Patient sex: M
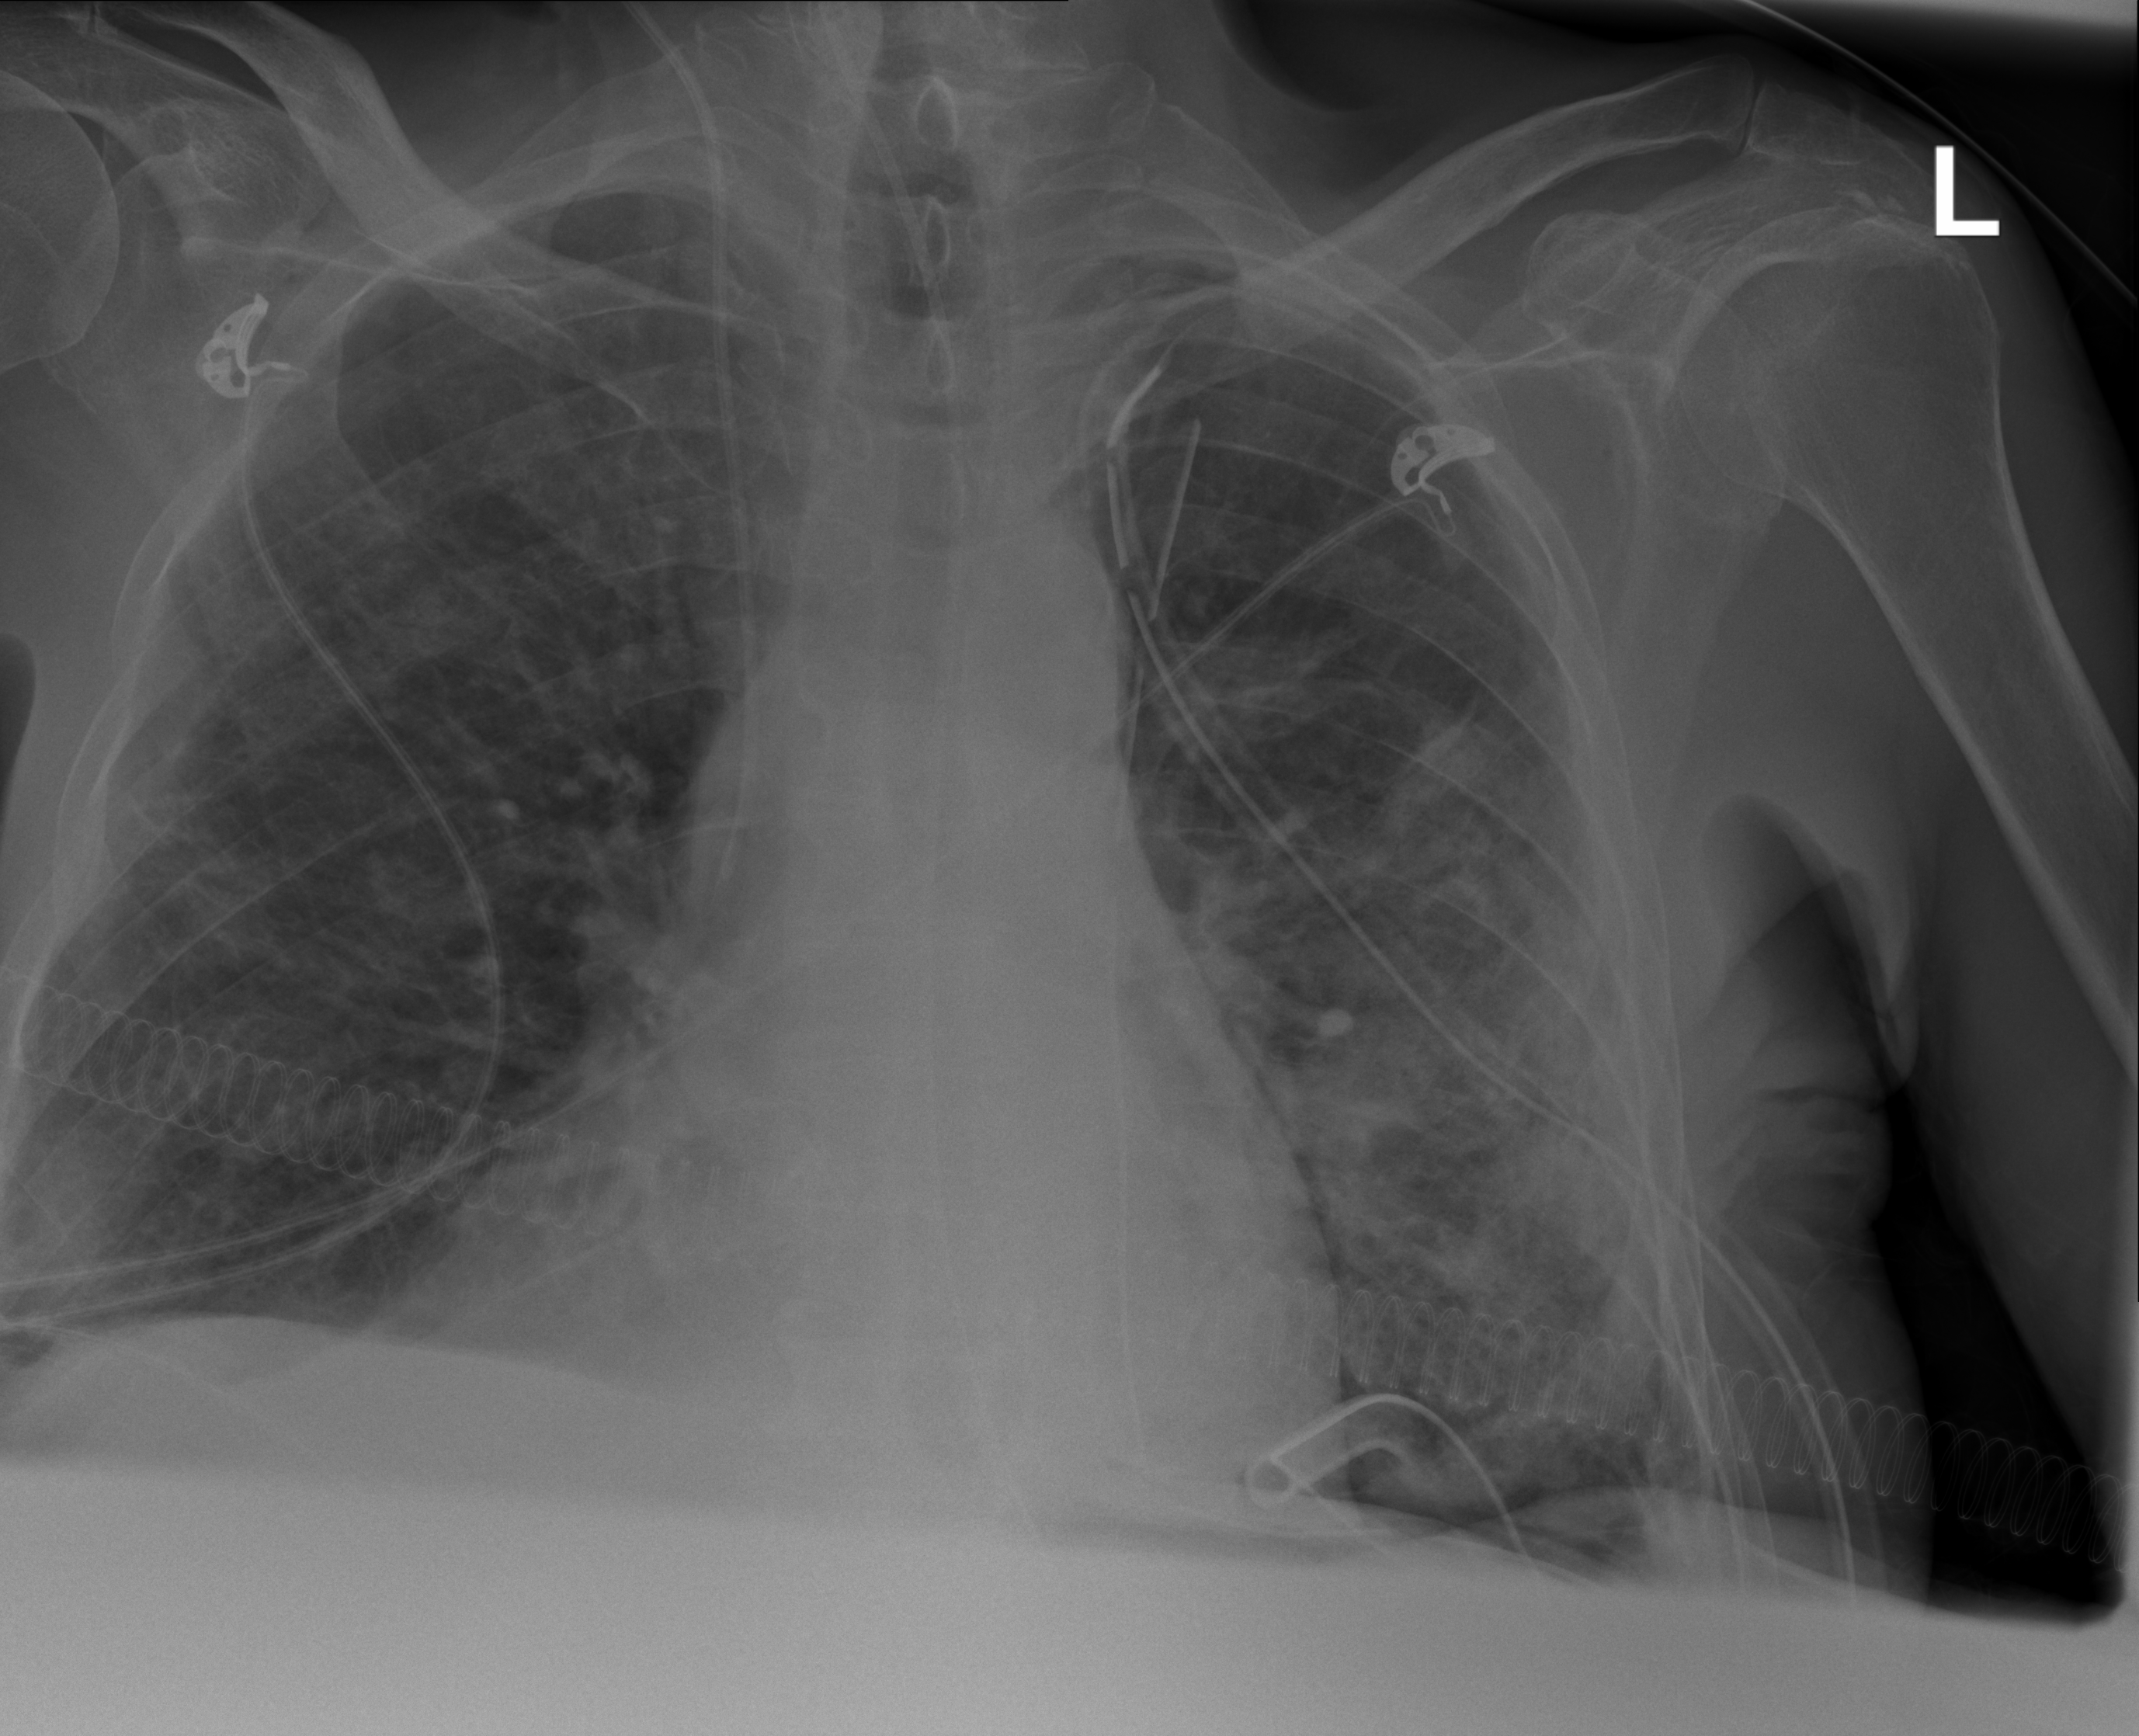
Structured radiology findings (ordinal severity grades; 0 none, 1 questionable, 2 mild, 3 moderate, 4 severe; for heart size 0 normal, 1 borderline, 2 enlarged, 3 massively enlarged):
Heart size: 0
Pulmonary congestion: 1
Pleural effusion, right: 0
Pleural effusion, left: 0
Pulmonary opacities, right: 1
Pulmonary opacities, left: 2
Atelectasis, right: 2
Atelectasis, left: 2